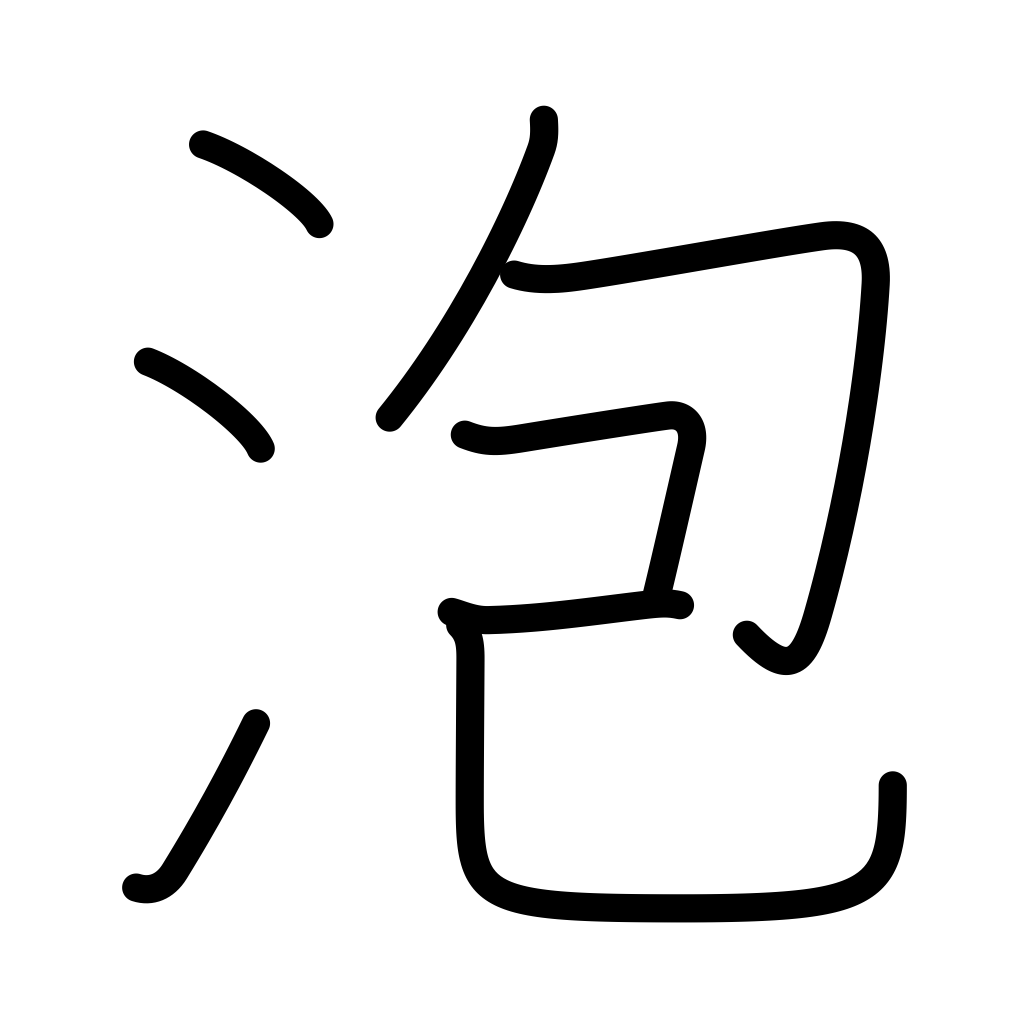
Meaning: bubbles, foam, suds, froth